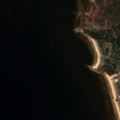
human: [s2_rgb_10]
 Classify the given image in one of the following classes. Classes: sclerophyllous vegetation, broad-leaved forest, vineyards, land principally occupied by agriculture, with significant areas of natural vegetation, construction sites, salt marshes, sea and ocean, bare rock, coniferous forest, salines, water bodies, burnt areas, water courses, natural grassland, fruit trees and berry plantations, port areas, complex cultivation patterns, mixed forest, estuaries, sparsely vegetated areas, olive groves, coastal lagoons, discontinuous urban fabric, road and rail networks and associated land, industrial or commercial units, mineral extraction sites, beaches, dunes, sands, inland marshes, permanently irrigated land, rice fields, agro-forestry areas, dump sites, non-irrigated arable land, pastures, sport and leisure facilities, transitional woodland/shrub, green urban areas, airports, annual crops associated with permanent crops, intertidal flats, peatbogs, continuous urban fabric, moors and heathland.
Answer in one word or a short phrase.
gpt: mixed forest, sea and ocean